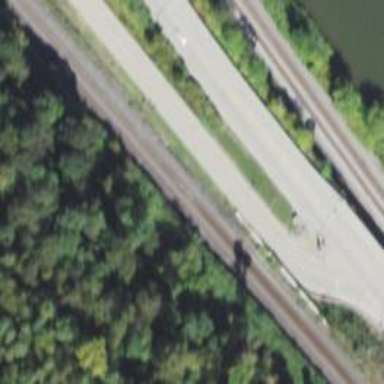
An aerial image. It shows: Abandoned railway next to busway.